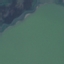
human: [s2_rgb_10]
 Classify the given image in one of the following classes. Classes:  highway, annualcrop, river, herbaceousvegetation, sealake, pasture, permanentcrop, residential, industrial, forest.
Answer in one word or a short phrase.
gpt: SeaLake